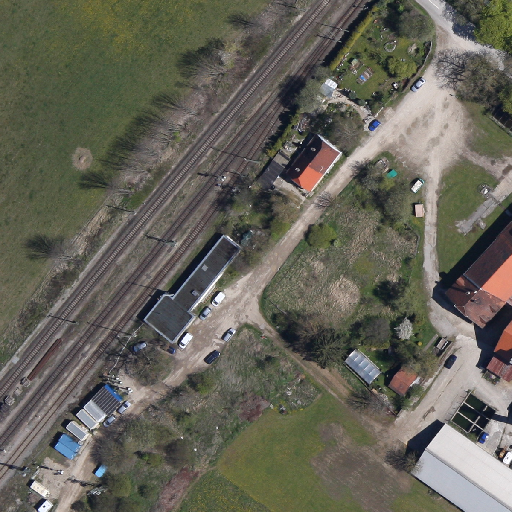
Referring expression: building along the road